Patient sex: F
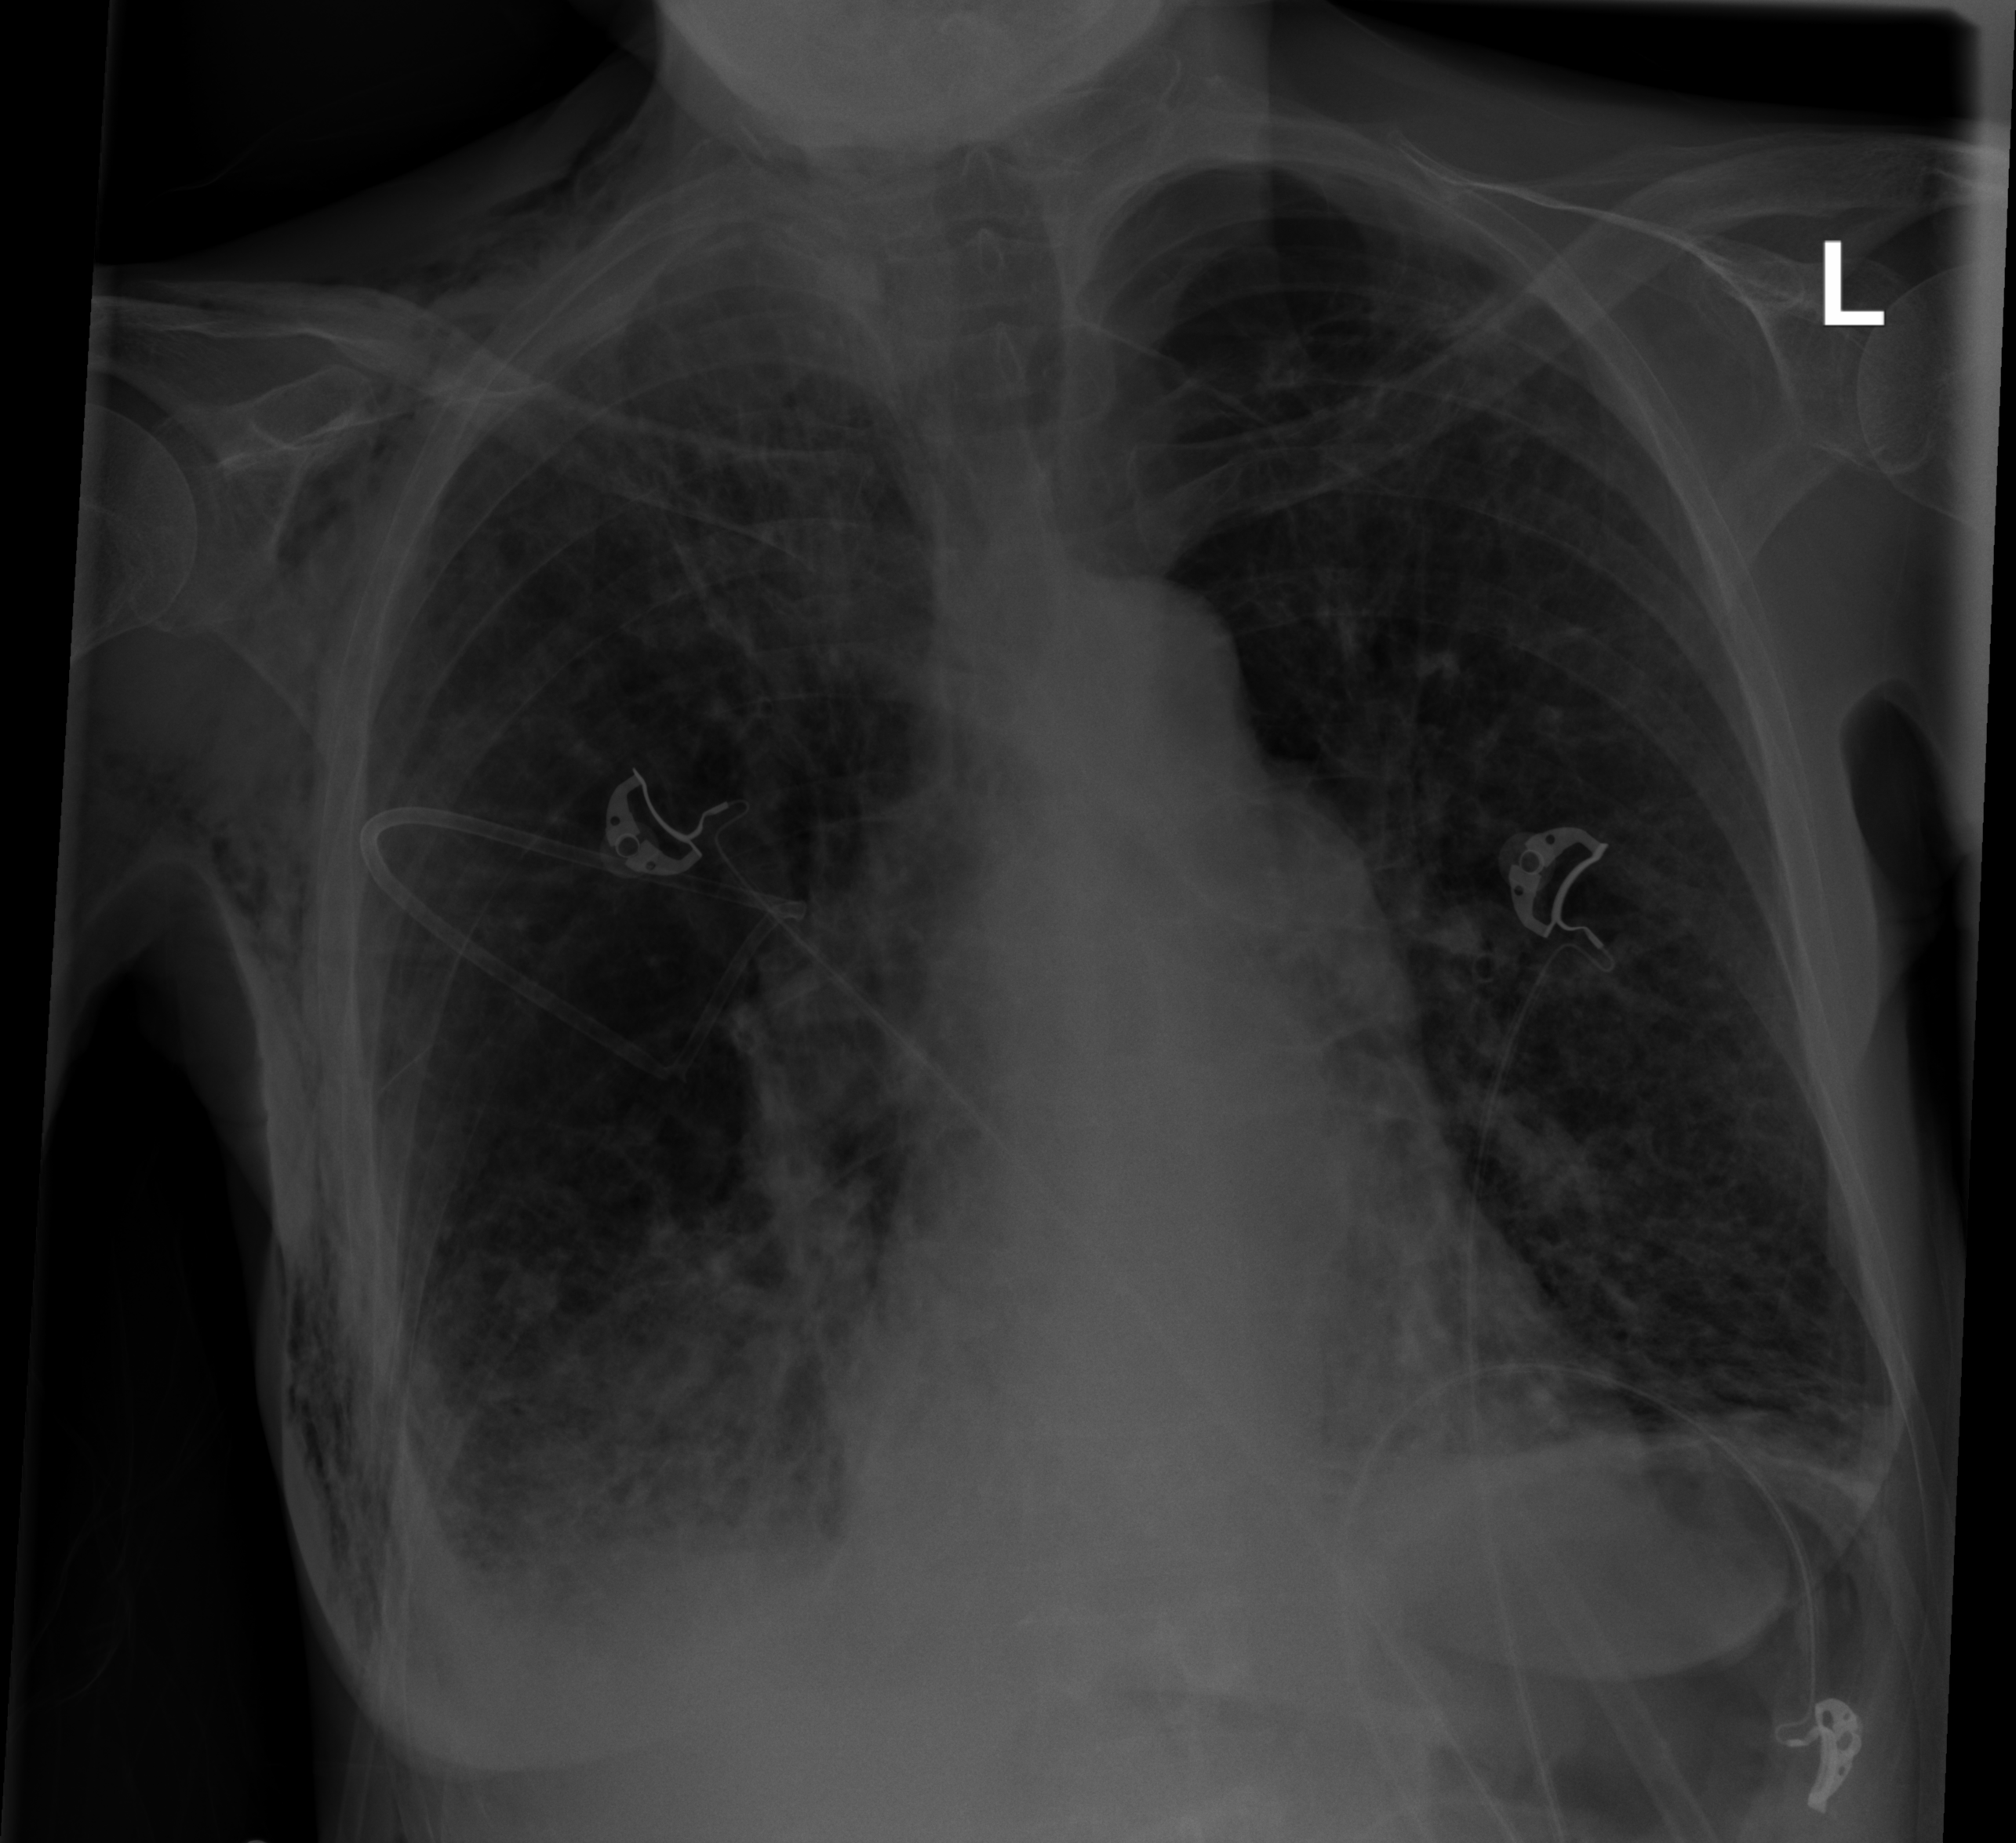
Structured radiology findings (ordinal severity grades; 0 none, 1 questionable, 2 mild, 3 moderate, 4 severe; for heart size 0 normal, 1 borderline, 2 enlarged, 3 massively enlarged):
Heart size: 0
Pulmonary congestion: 0
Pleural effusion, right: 0
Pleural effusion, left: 0
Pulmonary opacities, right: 2
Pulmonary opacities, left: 0
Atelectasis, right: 2
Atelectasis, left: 2